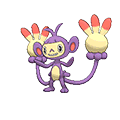
Pok\u00e9mon: ambipom